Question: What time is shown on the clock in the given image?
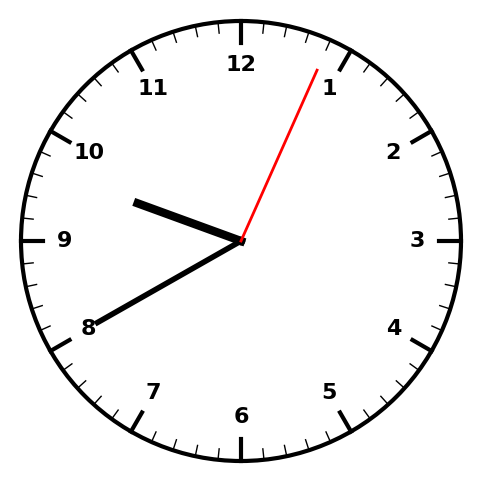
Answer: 09:40:04